Interaction volume radius: 5 \u00c5
Interaction volume height: 15 \u00c5
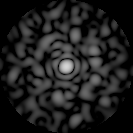
Disorder parameter: 0.8072